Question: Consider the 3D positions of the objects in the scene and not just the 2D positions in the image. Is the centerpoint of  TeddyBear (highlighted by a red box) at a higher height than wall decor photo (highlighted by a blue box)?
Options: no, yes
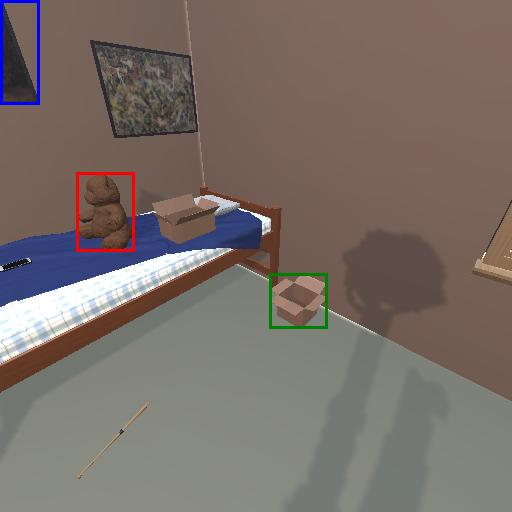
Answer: no